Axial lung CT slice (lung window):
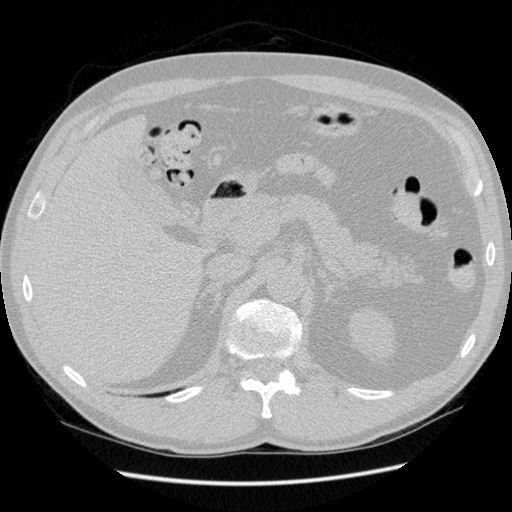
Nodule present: no